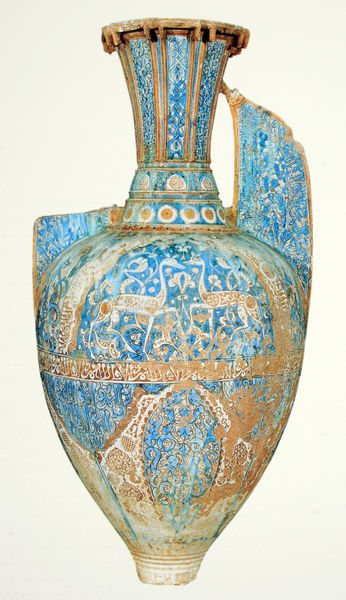
Titel: Alhambra-Vase
Standort: Granada
Institution: Alhambra
Schlagwörter: blau, vogel, weiß, gelb, ocker, braun, orange, symbol, türkis, tier, tiere, beige, muster, ornament, sockel, hals, gold, pflanzen, schön, kreis, umrandung, amphore, henkel, kanne, keramik, krug, ranken, ton, vase, farbig, schaden, spitz, schmal, ornamente, streifen, bauch, bemalt, foto, fotografie, photographie, griff, gefäß, orientalisch, punkt, kreise, photo, geometrisch, karaffe, schnörkel, arabisch, flüssigkeit, fabelwesen, bemalung, persien, tülle, cyan, behältnis, iran, persisch, irak, golt, rankwerk, tükis